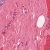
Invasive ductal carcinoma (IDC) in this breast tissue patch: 0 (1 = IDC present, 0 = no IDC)